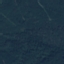
Label: Forest